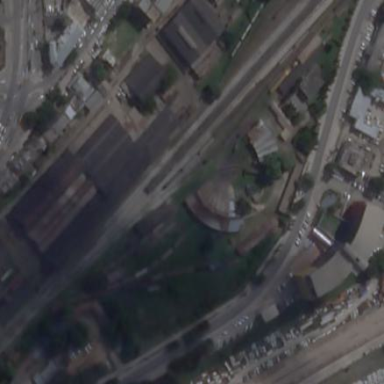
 serving as railway station and public transport station."